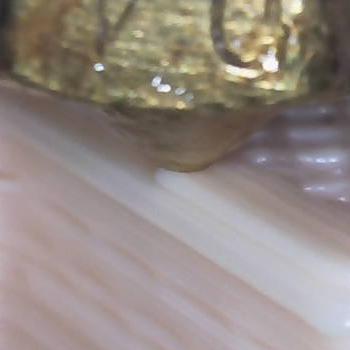
Flow rate: 188%